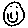
Label: smiley face